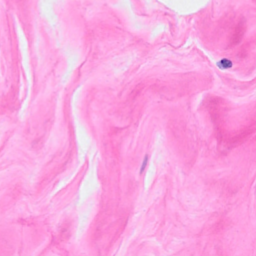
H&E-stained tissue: Breast